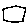
Label: square